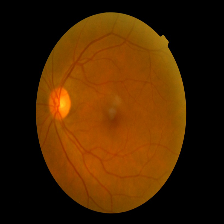
Diabetic retinopathy grade: Mild